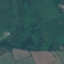
Land use / land cover class: Pasture